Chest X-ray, PA view. Patient: 66 years old, sex F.
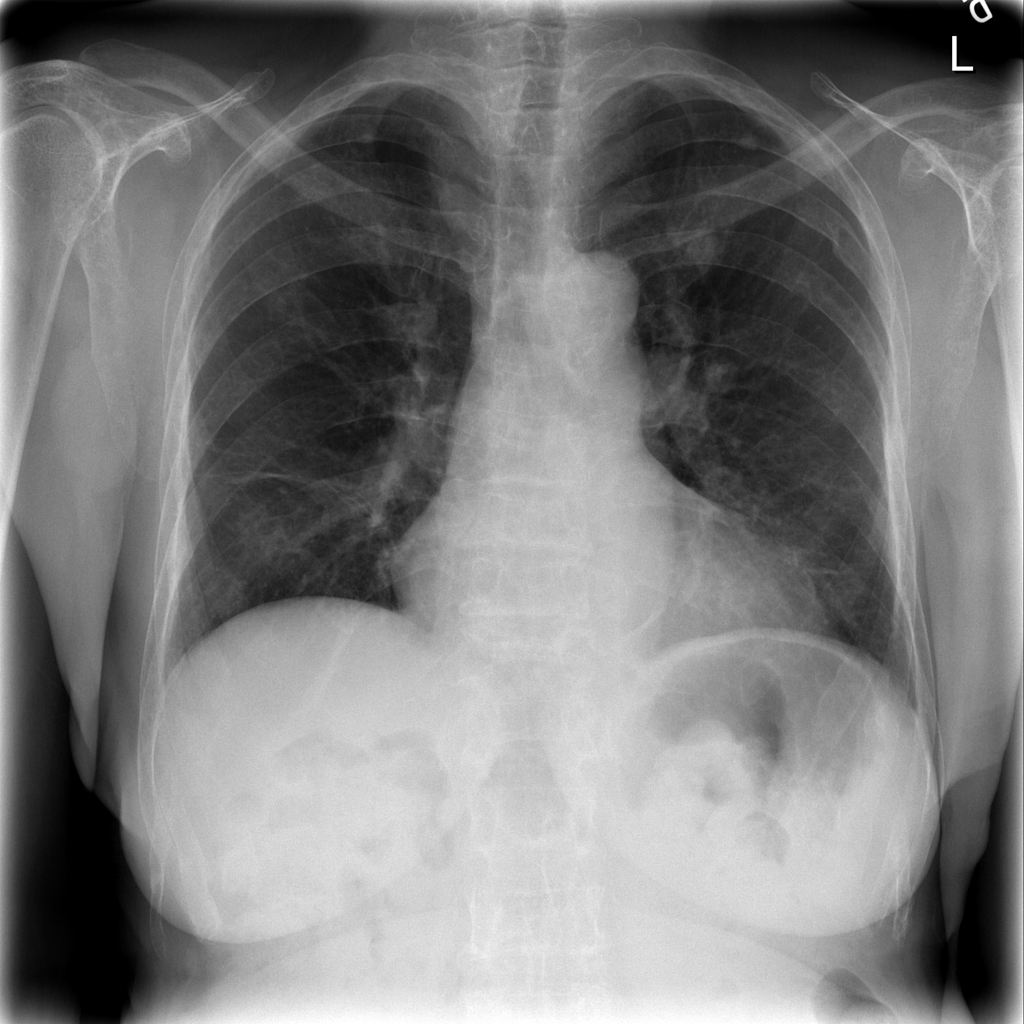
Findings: No Finding